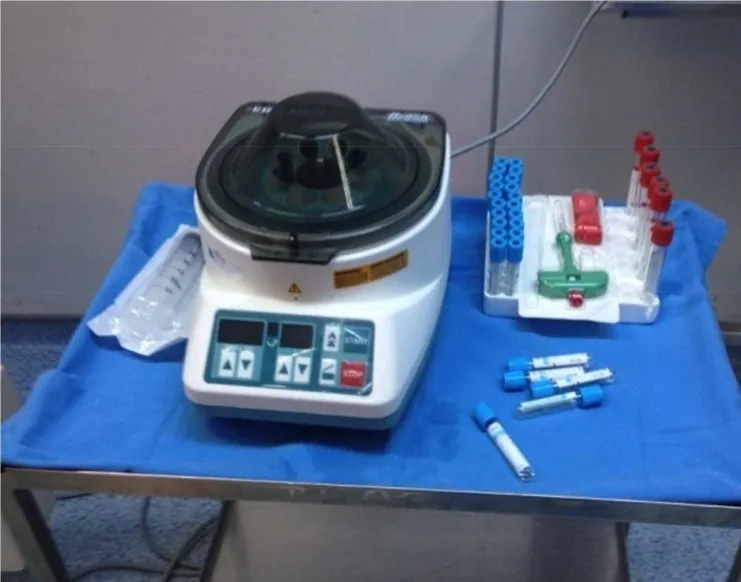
The necessary equipment for BMC.
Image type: medical_photograph (other_medical_photograph)